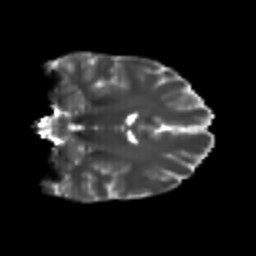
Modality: T2w
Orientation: coronal
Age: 21
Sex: female
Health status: healthy
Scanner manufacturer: philips
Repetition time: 7.387 s
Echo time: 0.08599 s